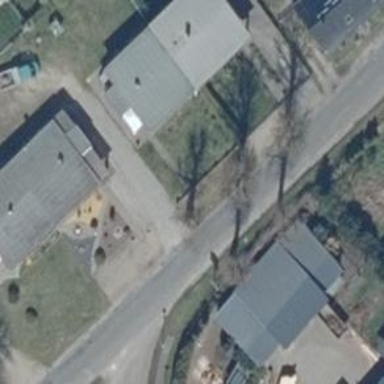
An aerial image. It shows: Secondary road with asphalt surface.